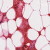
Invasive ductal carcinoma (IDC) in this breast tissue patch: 0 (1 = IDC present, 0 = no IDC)